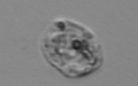
Label: Amoeba